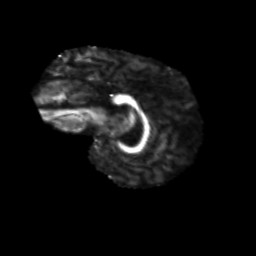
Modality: FA
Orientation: sagittal
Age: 43
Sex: male
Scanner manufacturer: siemens
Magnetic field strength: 3 T
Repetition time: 1.8 s
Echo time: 0.07 s